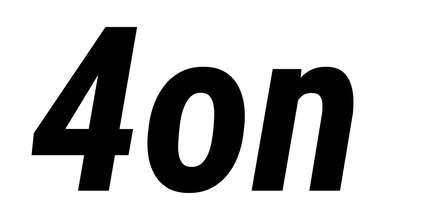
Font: Roboto-Italic_Condensed_Bold_Italic